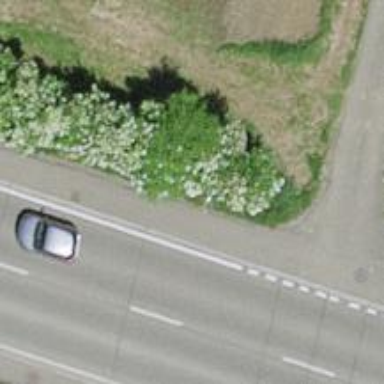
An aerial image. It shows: Hedge barrier.